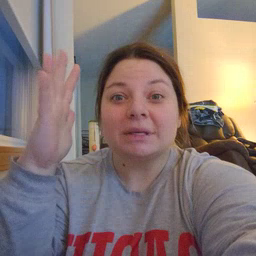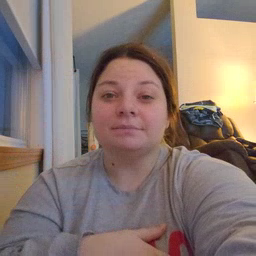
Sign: tree